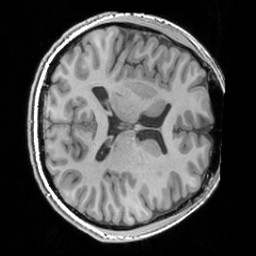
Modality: T1w
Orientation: axial
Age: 18
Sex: male
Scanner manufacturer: siemens
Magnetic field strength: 3 T
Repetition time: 1.63 s
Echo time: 0.00311 s